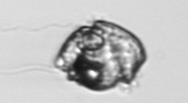
Label: Proterythropsis